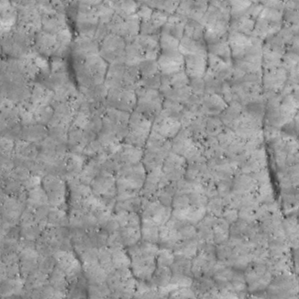
Label: non_frost